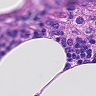
Metastatic tissue present: no